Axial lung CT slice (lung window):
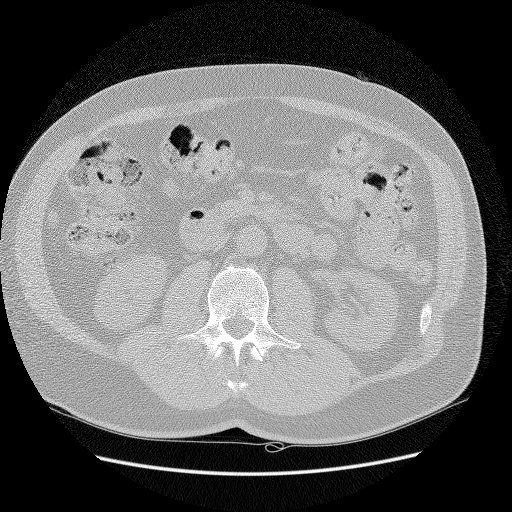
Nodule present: no